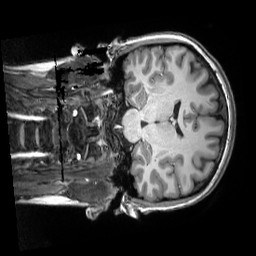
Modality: T1w
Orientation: coronal
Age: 27
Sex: female